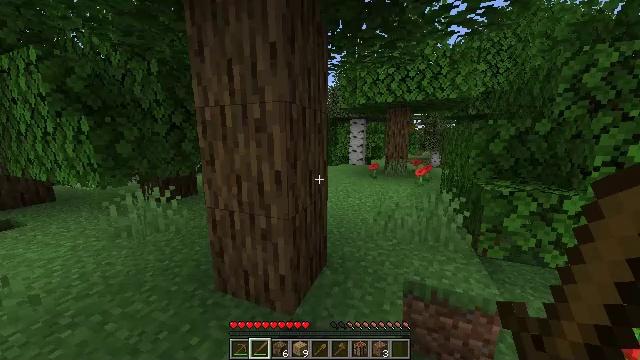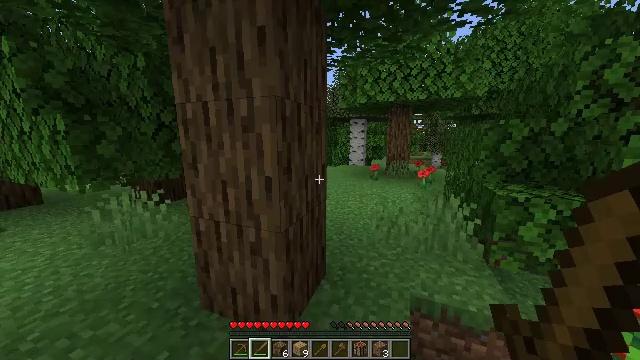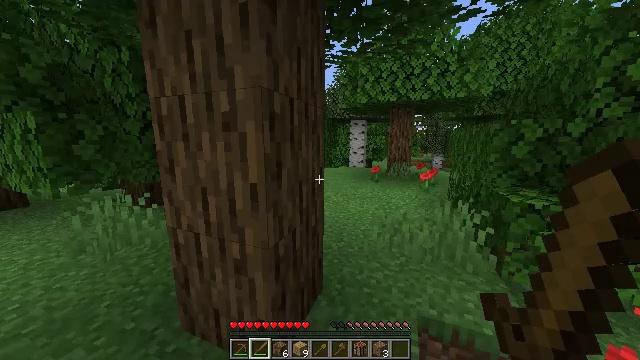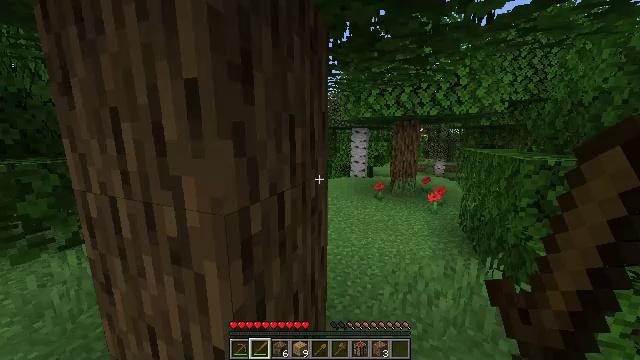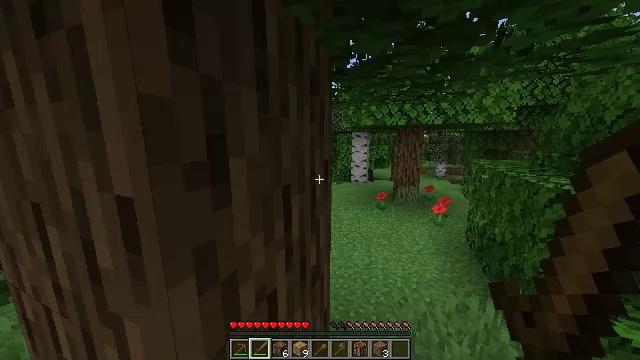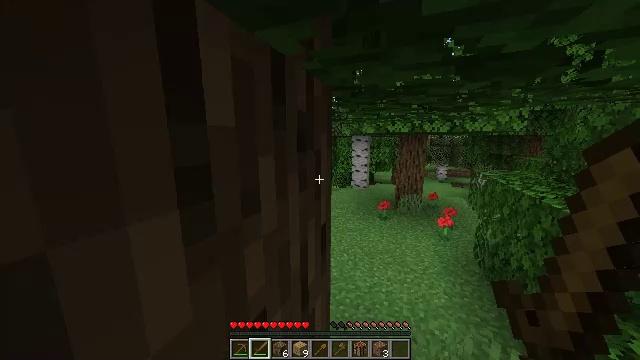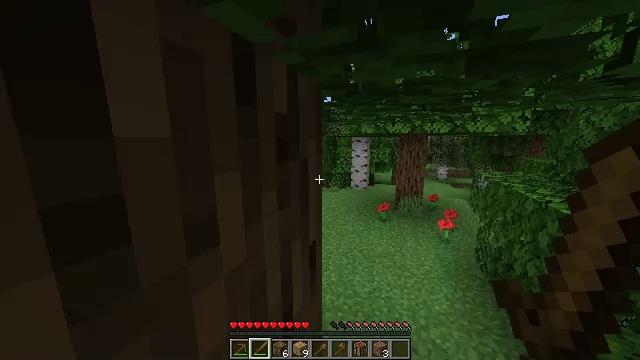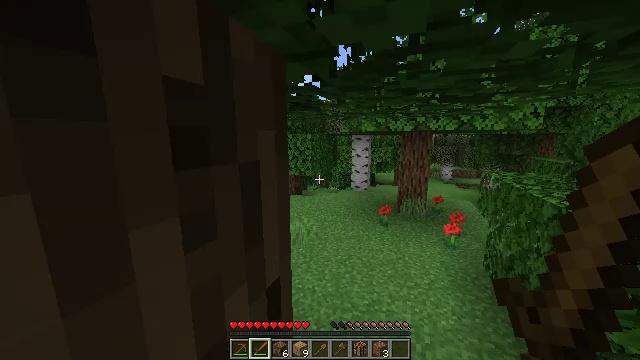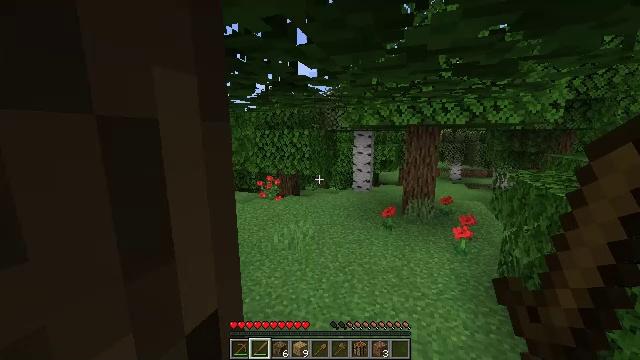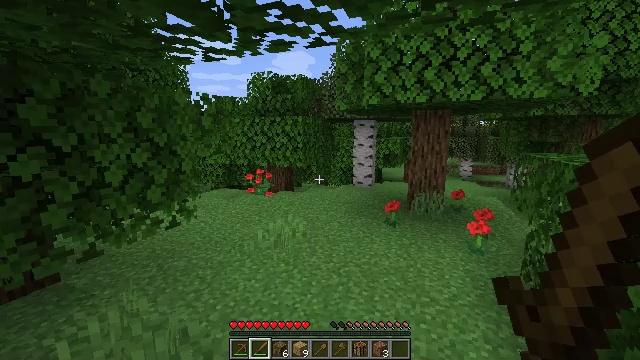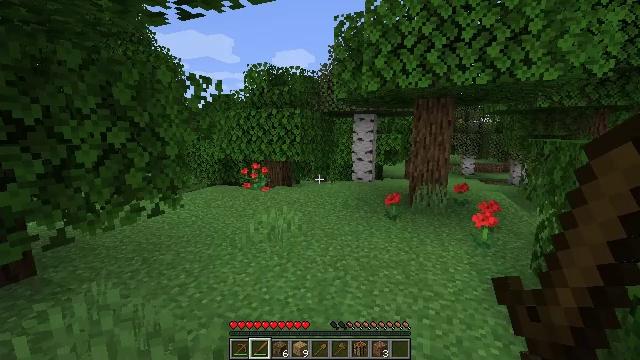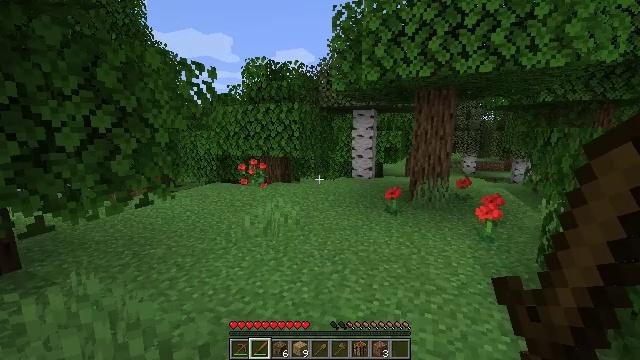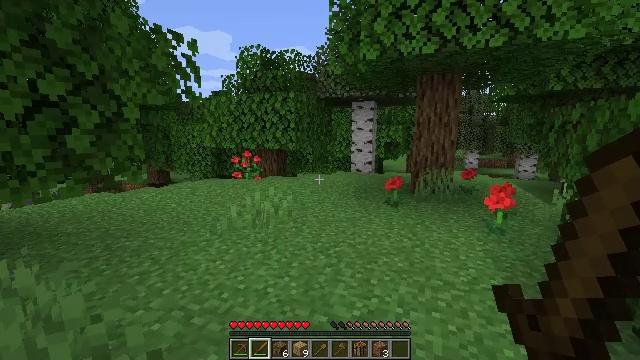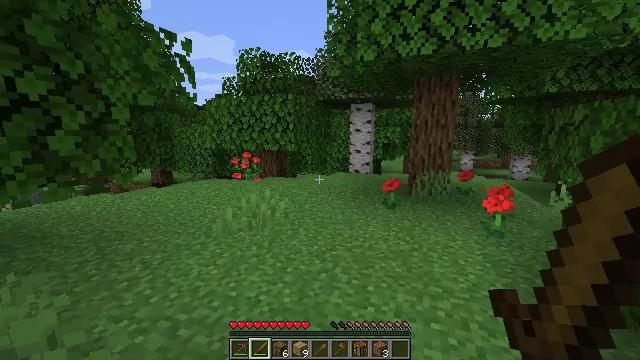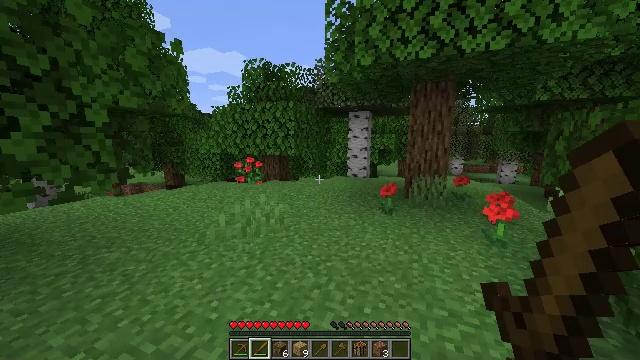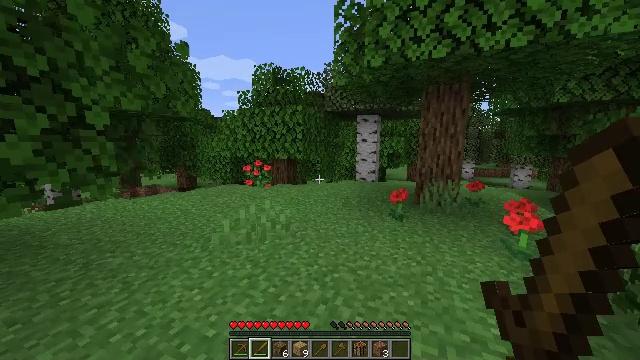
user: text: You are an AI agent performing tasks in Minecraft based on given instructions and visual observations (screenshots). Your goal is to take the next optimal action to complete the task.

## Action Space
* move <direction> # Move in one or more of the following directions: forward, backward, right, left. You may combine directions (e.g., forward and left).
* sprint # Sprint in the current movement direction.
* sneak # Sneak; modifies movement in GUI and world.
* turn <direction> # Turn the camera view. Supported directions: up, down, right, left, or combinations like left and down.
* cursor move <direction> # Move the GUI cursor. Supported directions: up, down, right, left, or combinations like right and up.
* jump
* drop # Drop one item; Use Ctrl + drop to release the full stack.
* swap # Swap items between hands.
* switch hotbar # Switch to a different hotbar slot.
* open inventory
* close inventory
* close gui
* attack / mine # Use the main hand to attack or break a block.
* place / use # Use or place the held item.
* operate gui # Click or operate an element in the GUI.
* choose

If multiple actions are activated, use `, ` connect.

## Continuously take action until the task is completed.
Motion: motion action
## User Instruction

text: Gather grass block for landscaping.
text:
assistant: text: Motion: move forward, sprint
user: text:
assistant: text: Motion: move forward, sprint, jump
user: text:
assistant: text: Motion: move forward, sprint, jump
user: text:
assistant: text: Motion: move forward, sprint, jump
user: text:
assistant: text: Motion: move forward, sprint, jump
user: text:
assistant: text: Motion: move forward, sprint, jump
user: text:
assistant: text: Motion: move forward, sprint
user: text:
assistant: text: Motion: move forward, sprint
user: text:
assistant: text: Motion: move forward, sprint
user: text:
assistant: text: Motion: move forward, sprint
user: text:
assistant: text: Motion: move forward, sprint
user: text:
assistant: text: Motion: move forward, sprint
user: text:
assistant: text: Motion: move forward, sprint
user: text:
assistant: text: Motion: move forward, sprint
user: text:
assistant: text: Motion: move forward, sprint, turn left
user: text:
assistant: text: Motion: move forward, sprint, turn left and up
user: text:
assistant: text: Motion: move forward, sprint, turn left and up
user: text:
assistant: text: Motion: move forward, sprint, turn left
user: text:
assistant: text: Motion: move forward, sprint, turn left
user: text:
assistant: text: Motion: move forward, sprint
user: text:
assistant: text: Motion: move forward, sprint, turn left
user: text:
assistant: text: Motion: move forward, sprint, turn left
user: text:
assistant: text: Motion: move forward, sprint, turn left
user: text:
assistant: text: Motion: move forward, sprint, turn left
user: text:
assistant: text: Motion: move forward, sprint
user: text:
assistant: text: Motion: move forward, sprint
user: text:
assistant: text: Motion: move forward, sprint
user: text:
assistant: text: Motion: move forward, sprint
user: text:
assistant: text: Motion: move forward, sprint
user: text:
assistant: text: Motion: move forward, sprint